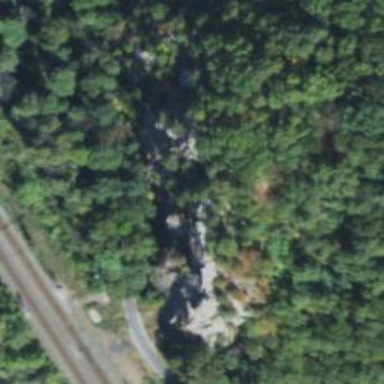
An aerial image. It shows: Cliff in nature.